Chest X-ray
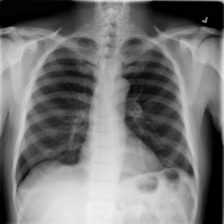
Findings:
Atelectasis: negative
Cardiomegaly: negative
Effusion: negative
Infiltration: negative
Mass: negative
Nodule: negative
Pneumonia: negative
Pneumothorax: negative
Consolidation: negative
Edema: negative
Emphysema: negative
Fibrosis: negative
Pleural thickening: negative
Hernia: negative